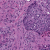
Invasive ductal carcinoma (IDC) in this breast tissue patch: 1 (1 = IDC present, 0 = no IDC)